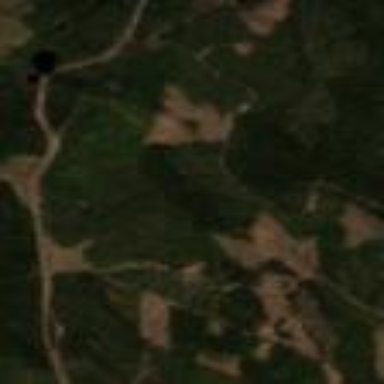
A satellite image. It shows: Mixed leaf woodland.